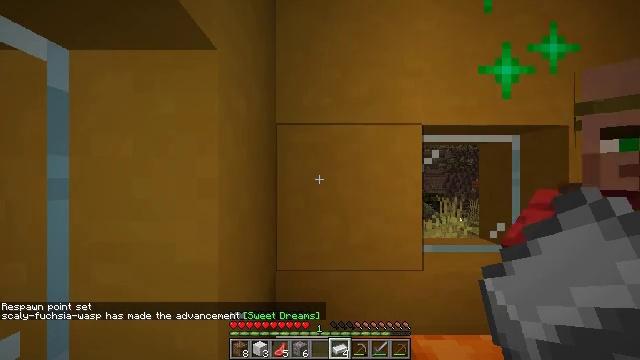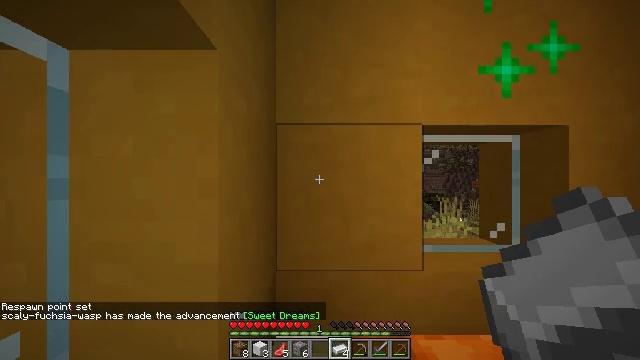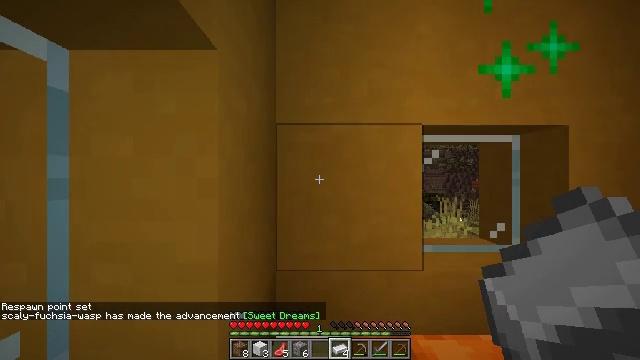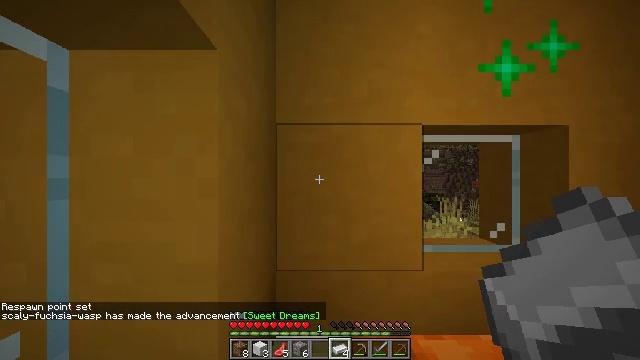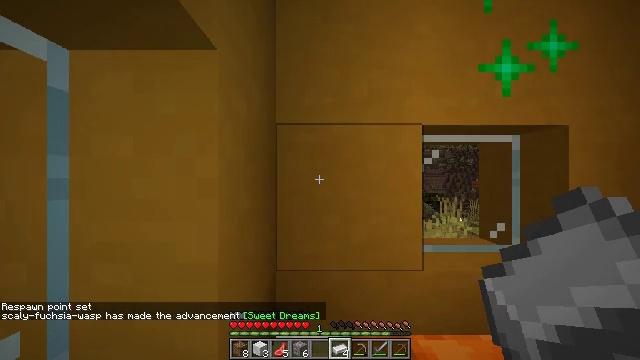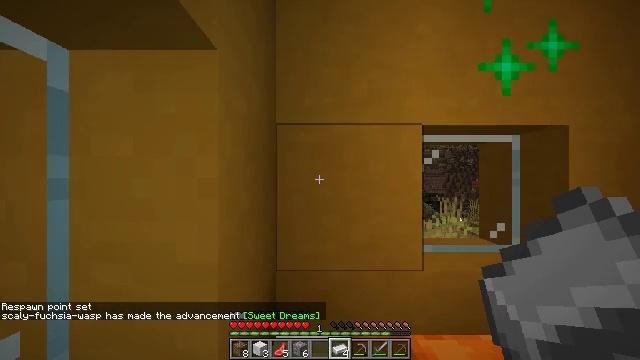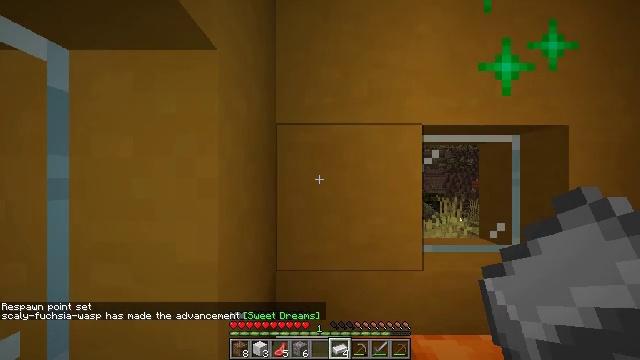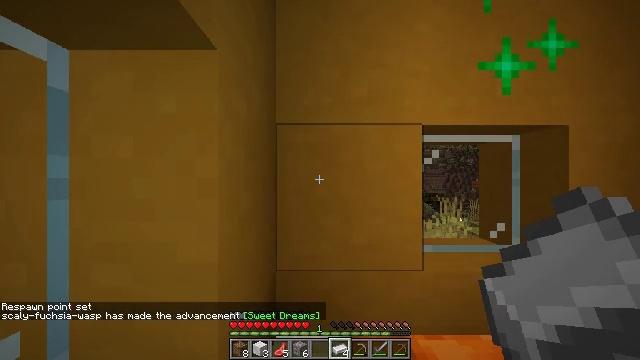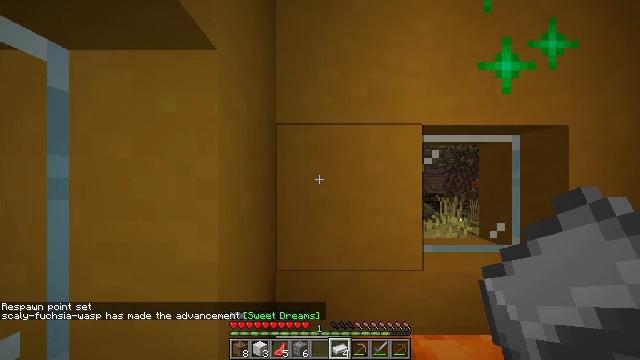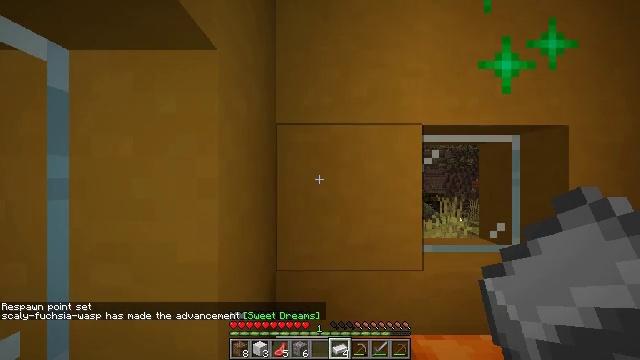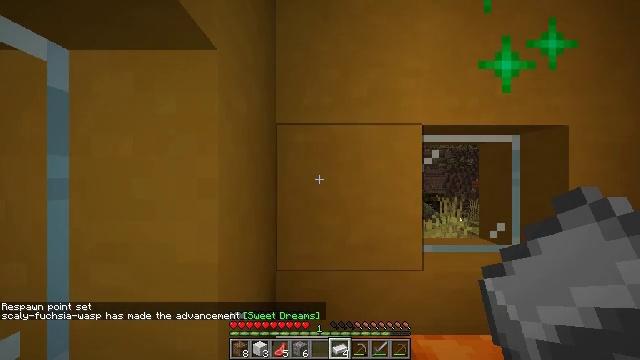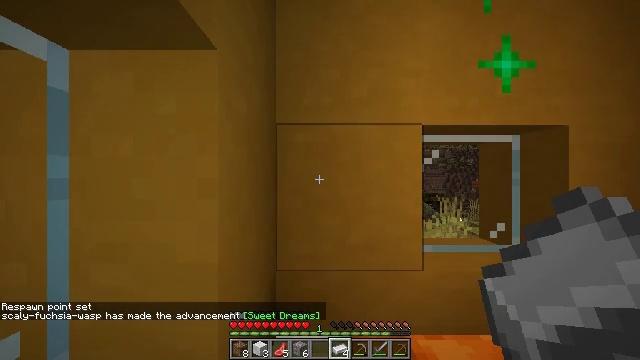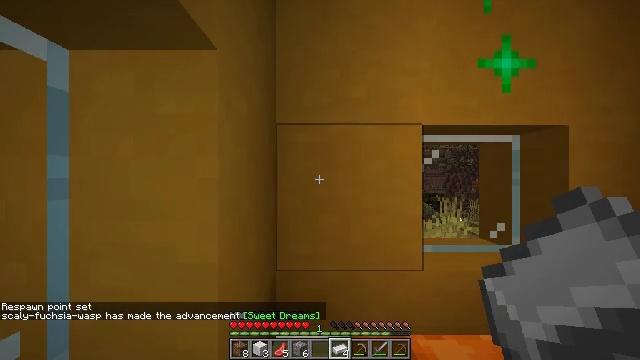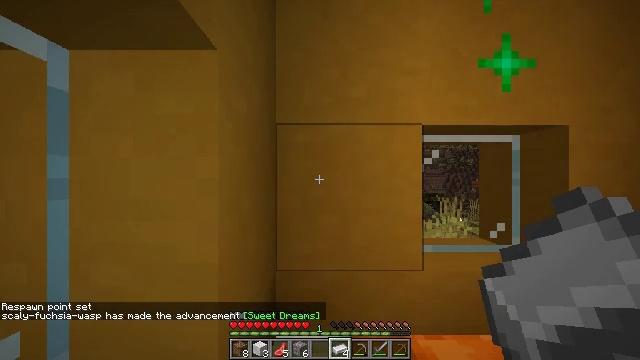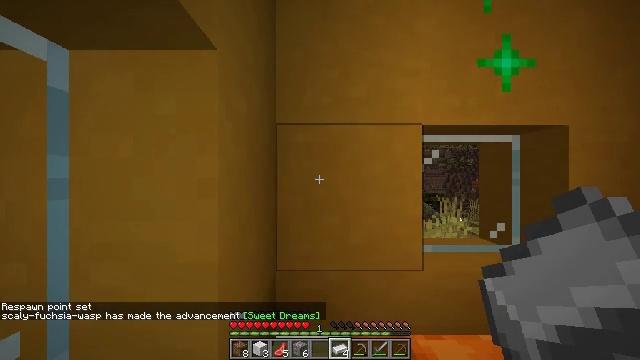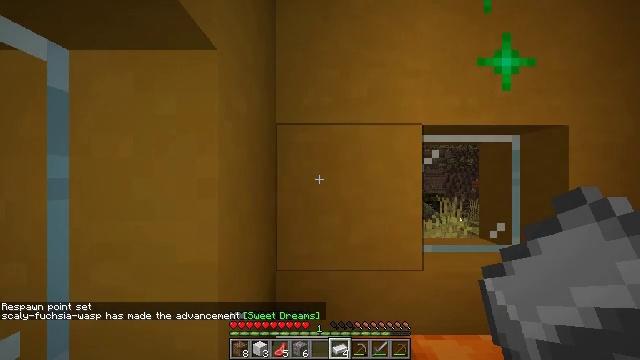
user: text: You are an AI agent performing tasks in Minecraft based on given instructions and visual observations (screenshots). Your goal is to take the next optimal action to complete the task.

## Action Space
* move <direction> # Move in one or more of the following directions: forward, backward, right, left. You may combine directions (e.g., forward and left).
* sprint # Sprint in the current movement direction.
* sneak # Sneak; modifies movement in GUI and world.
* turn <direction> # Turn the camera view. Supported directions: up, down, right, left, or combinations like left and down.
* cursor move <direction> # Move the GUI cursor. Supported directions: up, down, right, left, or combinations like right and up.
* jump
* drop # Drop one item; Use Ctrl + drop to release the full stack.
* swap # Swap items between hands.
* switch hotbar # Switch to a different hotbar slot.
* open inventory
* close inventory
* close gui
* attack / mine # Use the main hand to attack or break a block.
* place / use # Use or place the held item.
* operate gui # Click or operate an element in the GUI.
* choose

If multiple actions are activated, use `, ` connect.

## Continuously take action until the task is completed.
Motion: motion action
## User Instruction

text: Collect the orange bed by mining it.
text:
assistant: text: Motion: no_op
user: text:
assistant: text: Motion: no_op
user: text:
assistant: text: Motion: no_op
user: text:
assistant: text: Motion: no_op
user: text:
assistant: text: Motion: no_op
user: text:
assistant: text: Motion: no_op
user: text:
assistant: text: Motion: no_op
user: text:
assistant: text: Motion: no_op
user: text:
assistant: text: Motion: no_op
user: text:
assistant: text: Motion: no_op
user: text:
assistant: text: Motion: no_op
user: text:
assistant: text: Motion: no_op
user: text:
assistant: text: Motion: no_op
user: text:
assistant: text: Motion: no_op
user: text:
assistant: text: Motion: no_op
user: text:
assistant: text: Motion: no_op
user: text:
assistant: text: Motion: no_op
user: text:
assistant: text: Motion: no_op
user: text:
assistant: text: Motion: no_op
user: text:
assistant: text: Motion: no_op
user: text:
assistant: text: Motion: no_op
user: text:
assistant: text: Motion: no_op
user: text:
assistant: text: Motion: no_op
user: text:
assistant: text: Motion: no_op
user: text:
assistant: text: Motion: no_op
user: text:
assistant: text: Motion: no_op
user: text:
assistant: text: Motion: no_op
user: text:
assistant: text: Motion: no_op
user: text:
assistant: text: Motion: no_op
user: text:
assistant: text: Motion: no_op